Interaction volume radius: 10 \u00c5
Interaction volume height: 15 \u00c5
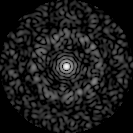
Disorder parameter: 0.8374